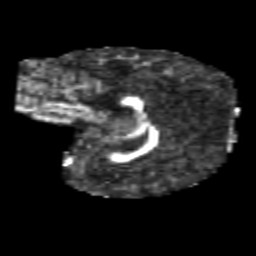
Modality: FA
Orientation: sagittal
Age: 6
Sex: female
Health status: healthy